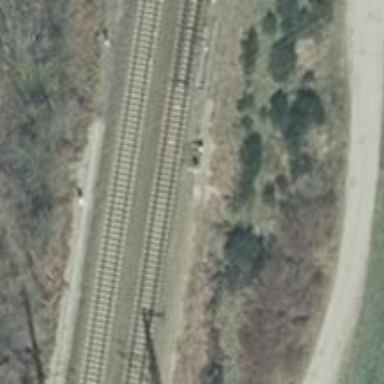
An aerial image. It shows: Railway signal.